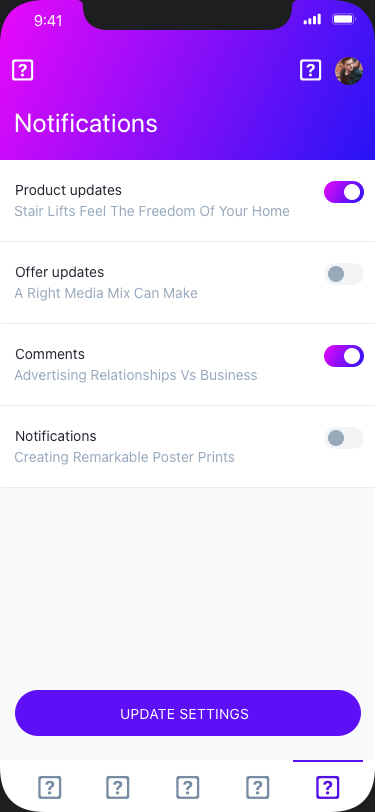
Text in this UI design:
A Right Media Mix Can Make
Offer updates
Advertising Relationships Vs Business
Comments
Creating Remarkable Poster Prints
Notifications
Stair Lifts Feel The Freedom Of Your Home
Product updates